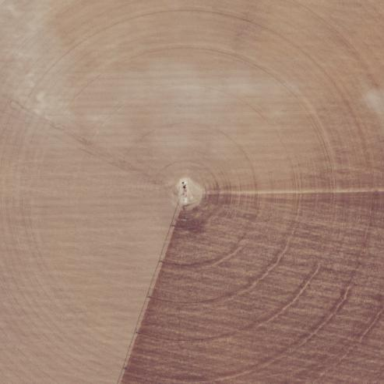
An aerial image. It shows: Farmland with pivot irrigation system.